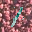
Label: 1